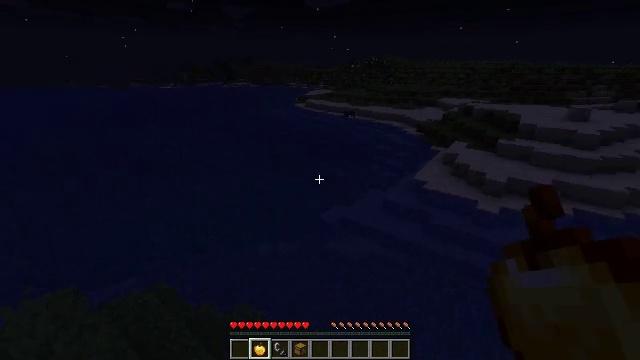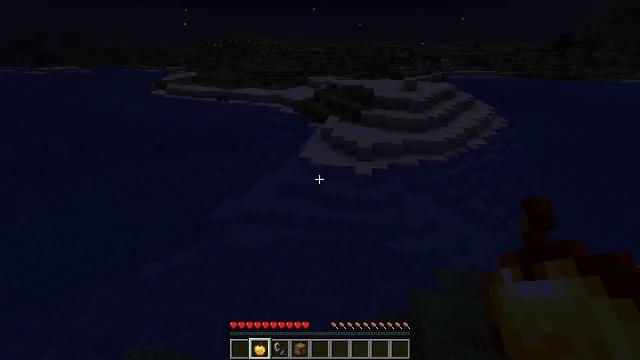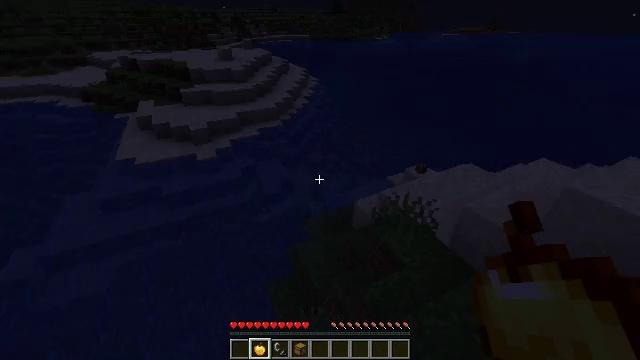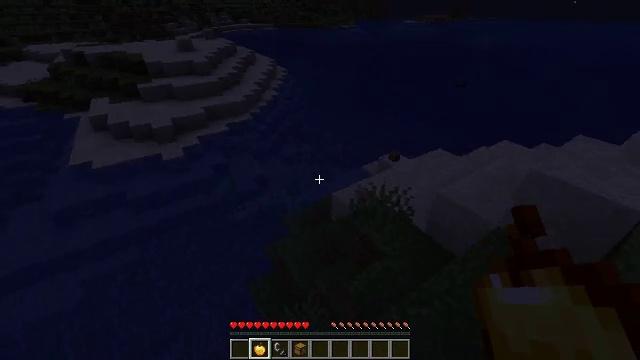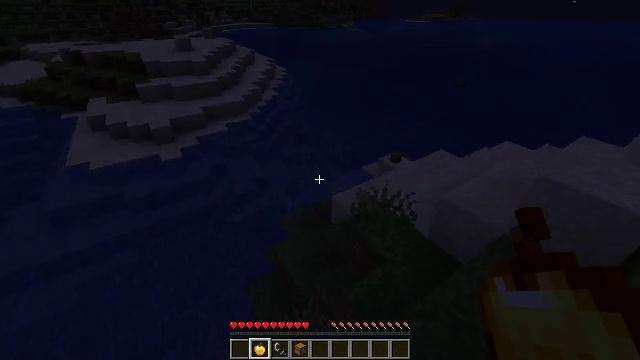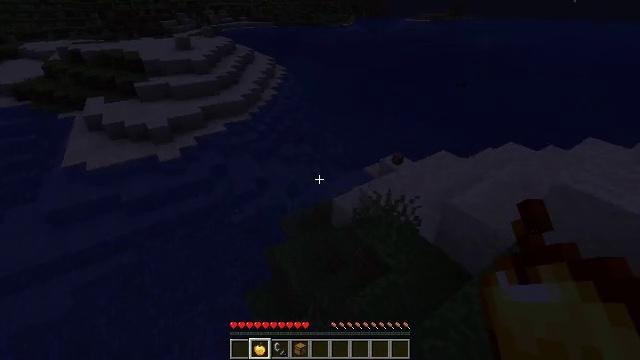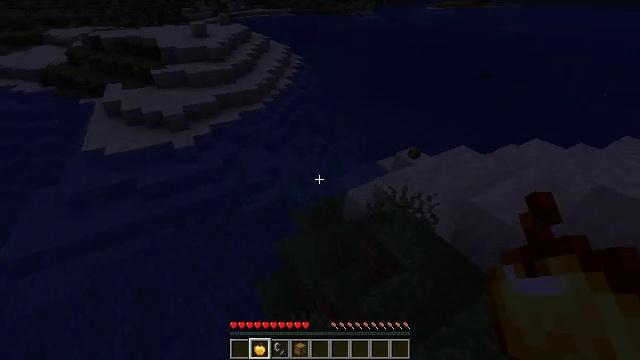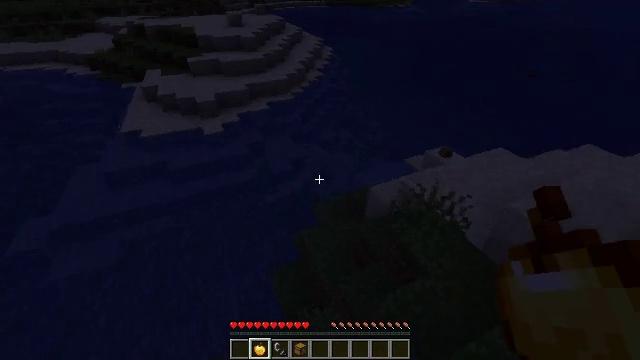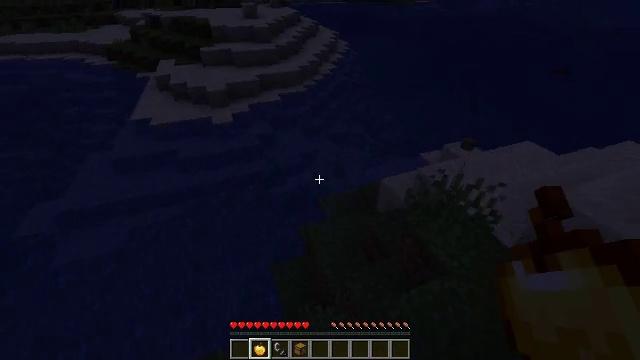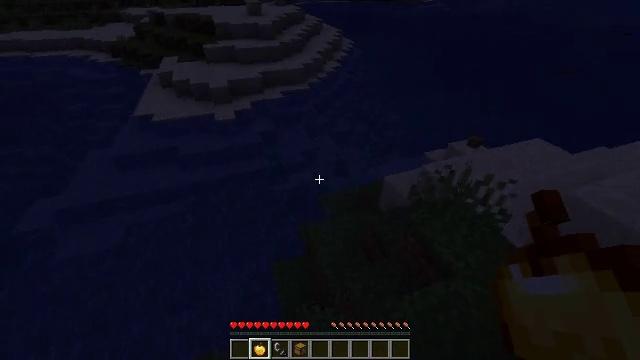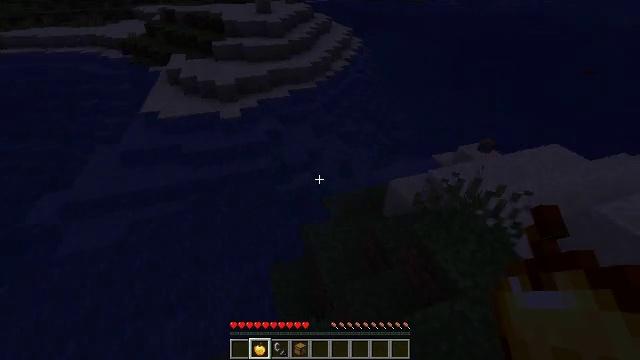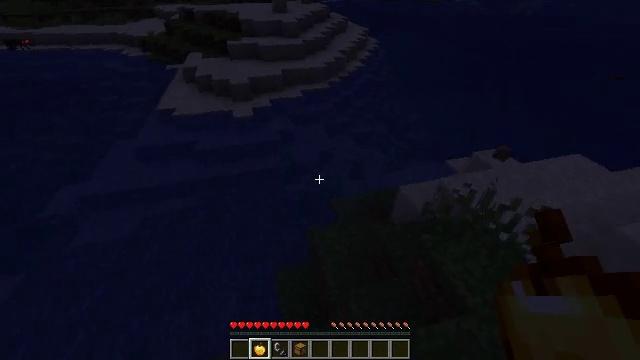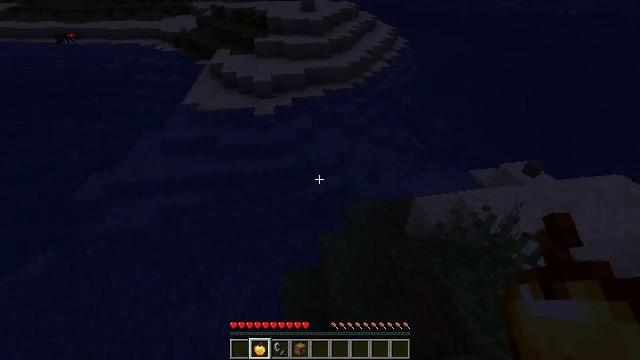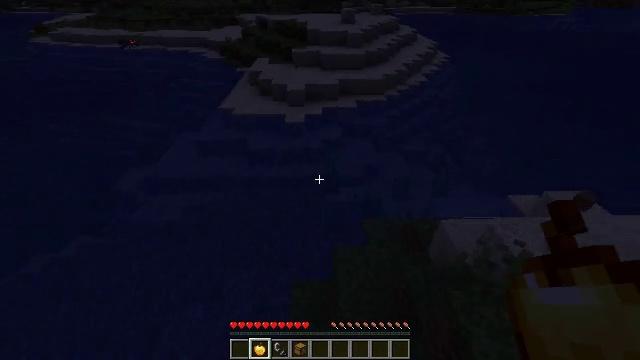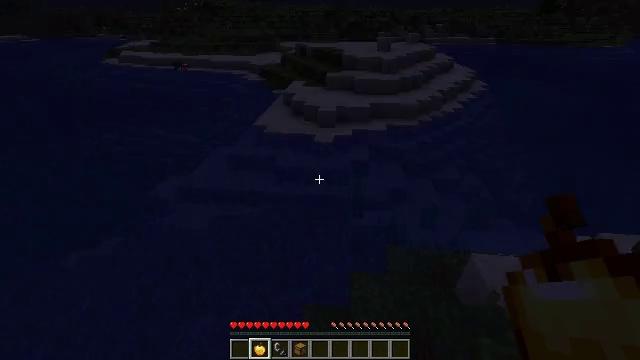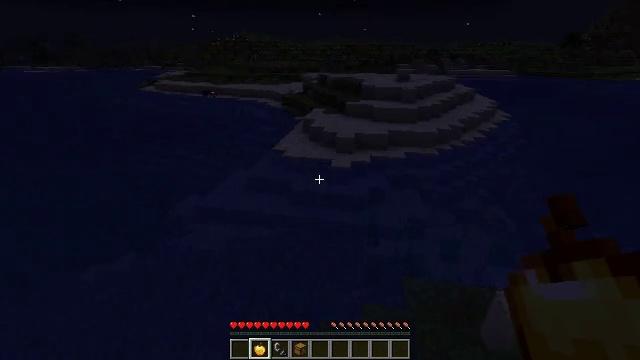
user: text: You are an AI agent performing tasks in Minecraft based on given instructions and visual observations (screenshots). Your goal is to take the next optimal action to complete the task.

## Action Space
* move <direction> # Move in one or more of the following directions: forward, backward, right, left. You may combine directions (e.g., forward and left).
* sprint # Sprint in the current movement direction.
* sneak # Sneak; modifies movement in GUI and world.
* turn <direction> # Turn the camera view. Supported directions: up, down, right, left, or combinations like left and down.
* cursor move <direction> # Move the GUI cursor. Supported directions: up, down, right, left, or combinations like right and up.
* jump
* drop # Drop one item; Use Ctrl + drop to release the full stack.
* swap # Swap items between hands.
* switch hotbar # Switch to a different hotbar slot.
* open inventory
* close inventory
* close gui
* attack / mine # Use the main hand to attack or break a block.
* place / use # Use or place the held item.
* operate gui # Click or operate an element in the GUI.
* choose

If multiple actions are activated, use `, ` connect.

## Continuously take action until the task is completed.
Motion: motion action
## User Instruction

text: Remove a flint and steel from the inventory.
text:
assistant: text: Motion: move forward, turn right and down
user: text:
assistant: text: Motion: move forward, turn right and down
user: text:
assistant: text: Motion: move forward, turn right and down
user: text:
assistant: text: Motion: move forward
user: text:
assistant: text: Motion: move forward
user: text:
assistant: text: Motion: move forward and move right, turn left and down
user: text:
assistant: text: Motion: move forward and move right, turn left and down
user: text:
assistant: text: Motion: move forward and move right, turn left
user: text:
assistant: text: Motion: move forward and move right
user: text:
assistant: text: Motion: move forward and move right, turn left
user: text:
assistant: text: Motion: move forward and move right, turn left
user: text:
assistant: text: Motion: move forward and move right, turn left
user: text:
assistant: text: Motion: move forward and move right, turn left and up
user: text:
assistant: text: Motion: move forward and move right, turn left and up
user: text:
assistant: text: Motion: move forward and move right, turn left and up
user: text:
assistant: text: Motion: move forward and move right, turn left and up
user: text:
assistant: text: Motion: move forward and move right, turn left and up
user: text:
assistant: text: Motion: move forward and move right, turn left and up
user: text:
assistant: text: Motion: move forward and move right
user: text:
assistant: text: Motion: move forward and move right
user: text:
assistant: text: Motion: move forward and move right
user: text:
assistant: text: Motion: move forward and move right
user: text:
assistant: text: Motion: move forward and move right, turn right
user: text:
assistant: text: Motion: move forward and move right, turn right and down
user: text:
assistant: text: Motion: move forward and move right, turn right
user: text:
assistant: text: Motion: move forward and move right
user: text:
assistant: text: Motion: move forward, turn right
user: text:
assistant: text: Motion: move forward
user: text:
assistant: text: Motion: no_op
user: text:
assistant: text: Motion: no_op